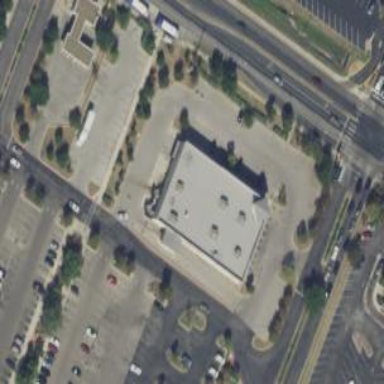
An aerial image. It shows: Building.